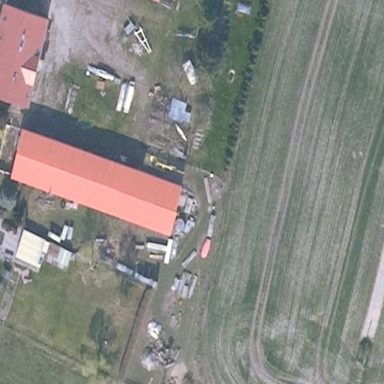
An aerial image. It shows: Shed.